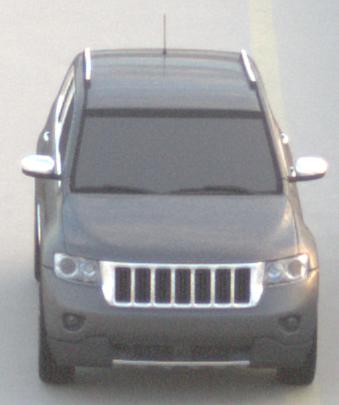
Make: Jeep
Model: Grand Cherokee
Detailed model: WK2
Model produced from: 2010
Model produced until: 2021
Doors: 5
Color: gray
Road condition: dry road
Daytime: sunrise or sunset
Contrast: low contrast